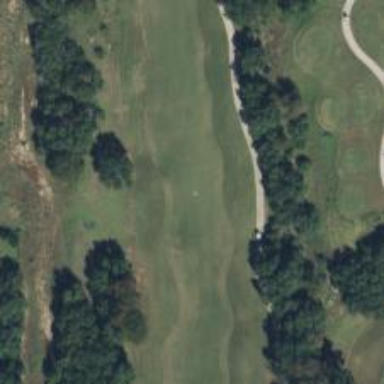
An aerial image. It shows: Golf hole.